Question: I have images(VARBINARY(MAX)) stored in my DB as shown below:

I have a controller to get bytes from the DB and display pictures, here is the controller code:
'''
using SozlukRG.Models;
using System;
using System.Collections.Generic;
using System.Linq;
using System.Web;
using System.Web.Mvc;
namespace SozlukRG.Controllers
{
public class HomeController : Controller
{
public ActionResult Index()
{
SozlukEntities db = new SozlukEntities();
List<Kelime> kelime;
kelime = null;
return View(kelime);
}
public FileContentResult Show(int id)
{
SozlukEntities db = new SozlukEntities();
Resim kelime = db.Resim.Find(id);
var imagedata = kelime.Adi;
return File(imagedata, "image/jpg");
}
[HttpPost]
public ActionResult Index(string searchTerm)
{
SozlukEntities db = new SozlukEntities();
List<Kelime> Kelime;
if (string.IsNullOrEmpty(searchTerm))
{
Kelime = db.Kelime.ToList();
}
else
{
Kelime = db.Kelime
.Where(s => s.Kelime1.StartsWith(searchTerm)).ToList();
}
return View(Kelime);
}
public ActionResult Details(int id = 0)
{
SozlukEntities db = new SozlukEntities();
KelimeTuru kelime = db.KelimeTuru.Find(id);
if (kelime == null)
{
return HttpNotFound();
}
return View(kelime);
}
public JsonResult GetKelime(string term)
{
SozlukEntities db = new SozlukEntities();
List<string> Kelime = db.Kelime.Where(s => s.Kelime1.StartsWith(term))
.Select(x => x.Kelime1).ToList();
return Json(Kelime, JsonRequestBehavior.AllowGet);
}
public ActionResult About()
{
ViewBag.Message = "Your app description page.";
return View();
}
public ActionResult Contact()
{
ViewBag.Message = "Your contact page.";
return View();
}
}
}
'''
Here is my details view, not displaying the pictures:
'''
@model SozlukRG.Models.KelimeTuru
@{
ViewBag.Title = "Details";
}
<h2>Details</h2>
<fieldset>
<p>Move the mouse pointer over this paragraph.</p>
<legend>KelimeTuru</legend>
<div class="div1" style="display: table; background-color: #b0c4de;">
<div class="div1" style="display: table-row;">
<div class="div1" style="display: table-cell; padding: 10px;">
@Html.DisplayNameFor(model => model.KelimeId)
</div>
<div class="div1" style="display: table-cell; padding: 10px;">
@Html.DisplayNameFor(model => model.VideoId)
</div>
<div class="div1" style="display: table-cell; padding: 10px;">
@Html.DisplayNameFor(model => model.ResimId)
</div>
<div class="div1" style="display: table-cell; padding: 10px;">
@Html.DisplayNameFor(model => model.Anlam)
</div>
</div>
<div class="div1" style="display: table-row;">
<div class="div1" style="display: table-cell; padding: 10px;">
@Html.DisplayFor(model => model.KelimeId)
</div>
<div class="div1" style="display: table-cell; padding: 10px;">
<video width="320" height="240" controls>
<source src="/Videos/b.mp4" type="video/mp4">
</video>
</div>
<div class="div1" style="display: table-cell; padding: 10px;">
<img src='<%= Url.Action( "show", "image", new { id = Model.Id } ) %>'>
**@* Here I am supposed to see the picture with the called id, but I can't*@**
</div>
<div class="div1" style="display: table-cell; padding: 10px;">
@Html.DisplayFor(model => model.Anlam)
</div>
</div>
</div>
</fieldset>
<p>
@Html.ActionLink("Back to List", "Index")
</p>
'''
However I'd like to see the pictures when I call the details view like :
localhost:52278/Home/details/3
Thanks in advance..
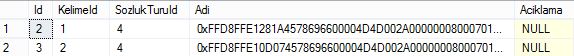
Answer: It is better to define an action which render an imageResult instead of actionResult and in your html put the url of that action on src attribute of img (with query-string required probably)
'''
<img src='/Resim/Show/@Model.Id'>
'''